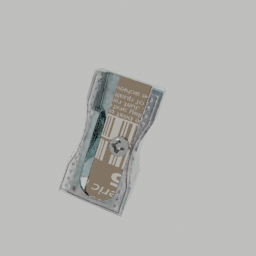
Label: tools